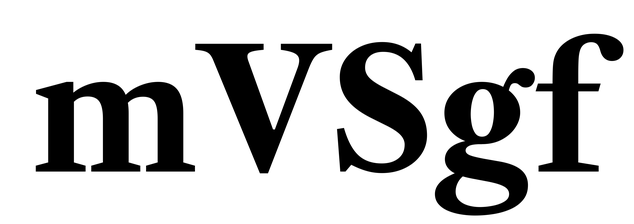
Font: LibreCaslonText_Bold